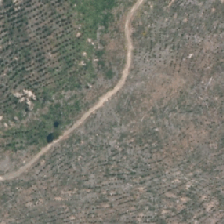
Land cover: harvested_forest